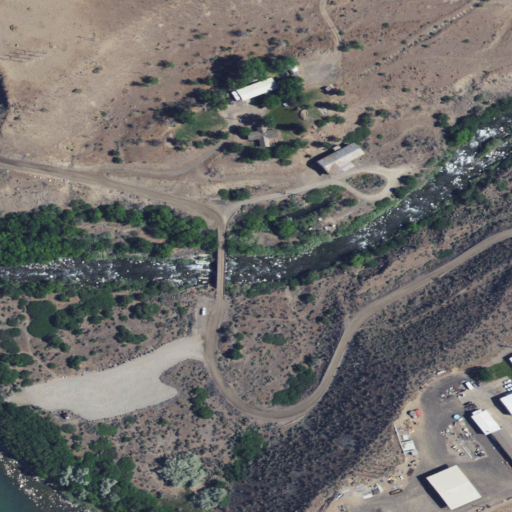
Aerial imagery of depression(s) in Idaho named Devils Washbasin (historical) containing shrub, low intensity development, grassland, medium intensity development, open development, woody wetlands, open water, and high intensity development